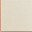
Piece: xx